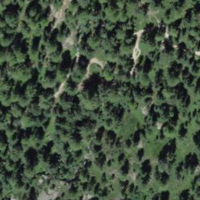
EUNIS habitat code: 43
Species observed at this site:
Chamaenerion dodonaei
Adenostyles alliariae